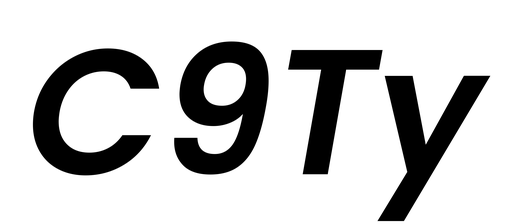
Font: Poppins-SemiBoldItalic